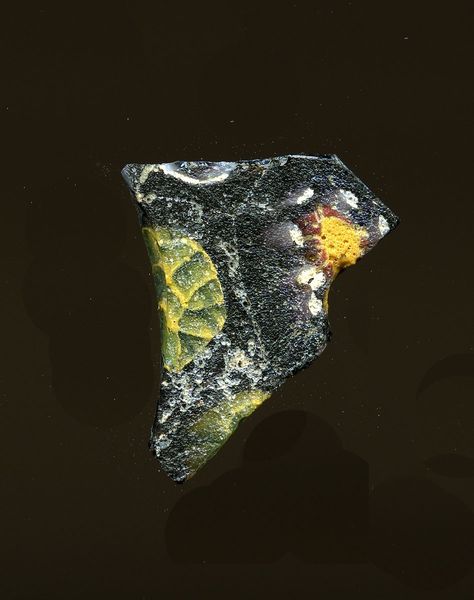
Titel: Mosaikglasfragment
Standort: Hamburg
Institution: Museum für Kunst und Gewerbe Hamburg
Schlagwörter: glas, antike, technik, mosaik, wandschmuck, kaiserzeit, blumenornamente, bodenbeläge, frühe kaiserzeit, prinzipat, römische, millefiori, mittlere, späte